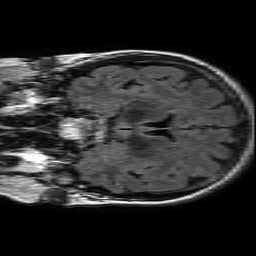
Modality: FLAIR
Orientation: coronal
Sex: female
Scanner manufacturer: philips
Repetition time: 11 s
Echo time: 0.125 s